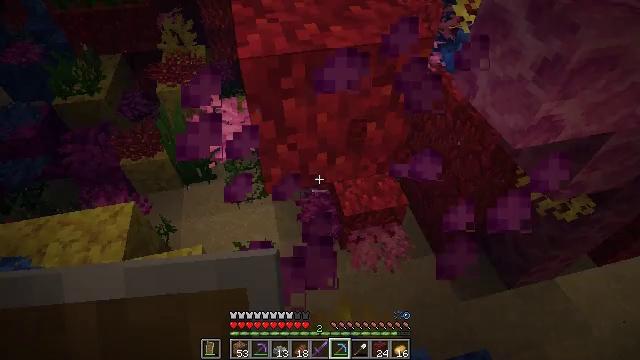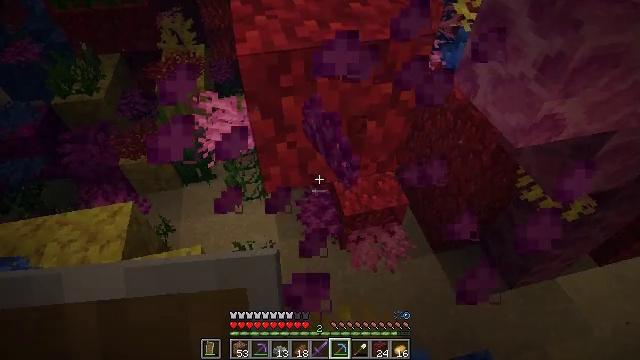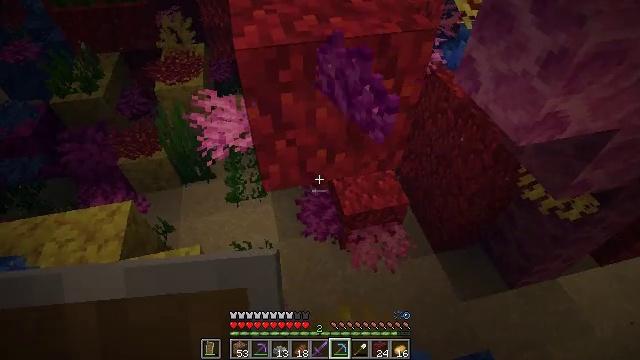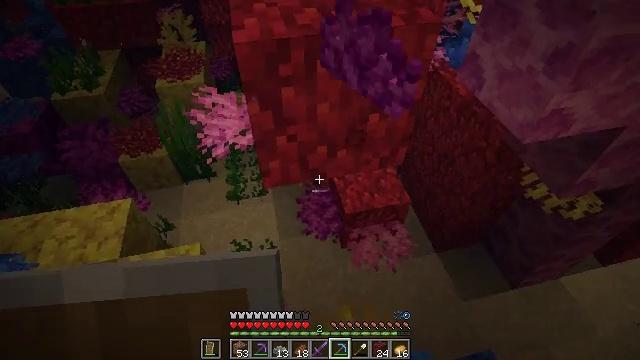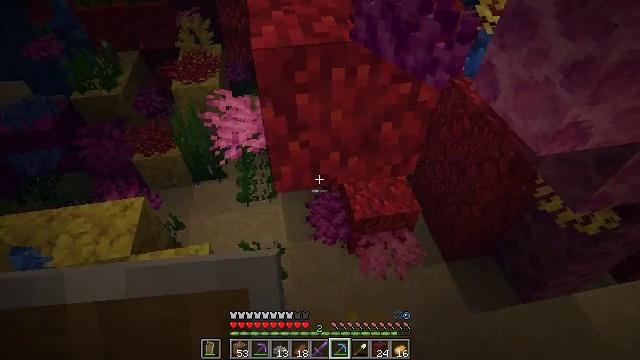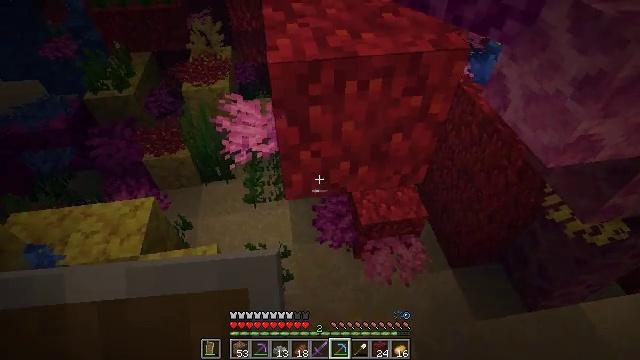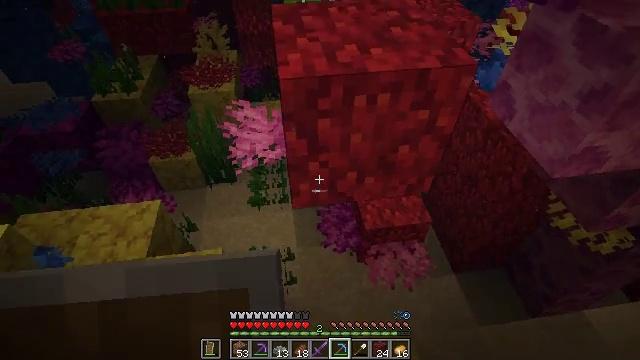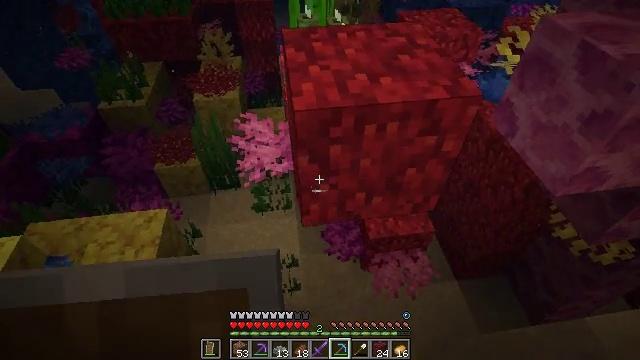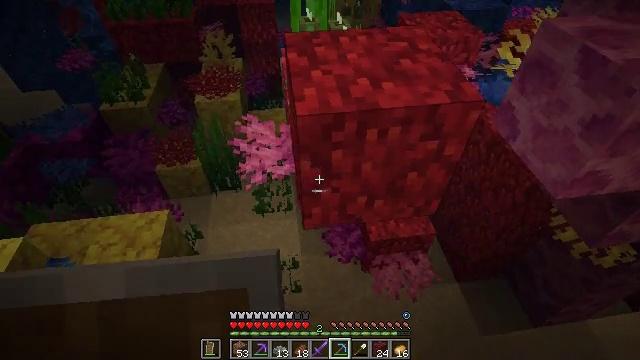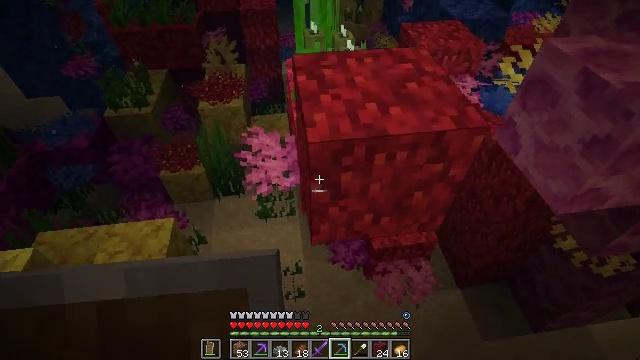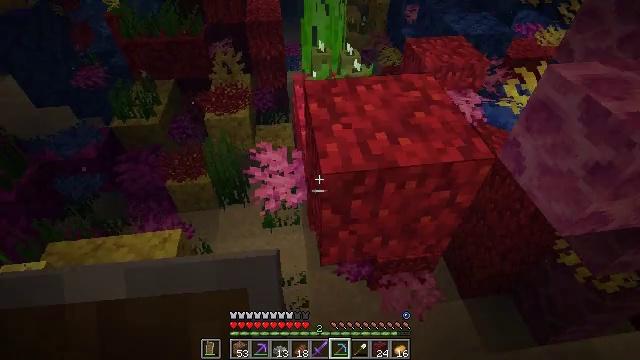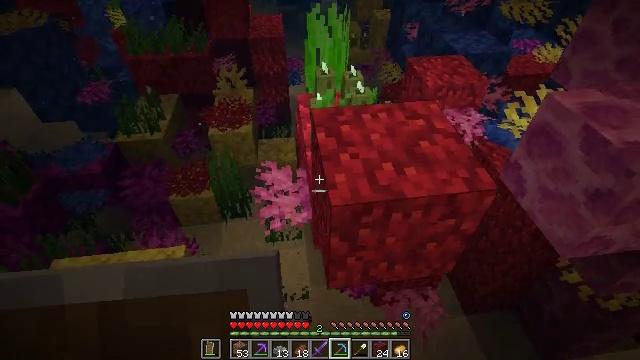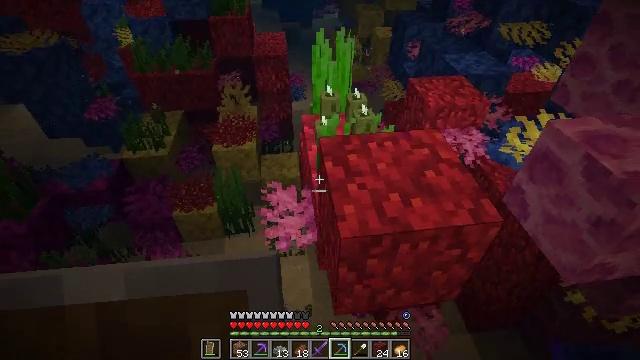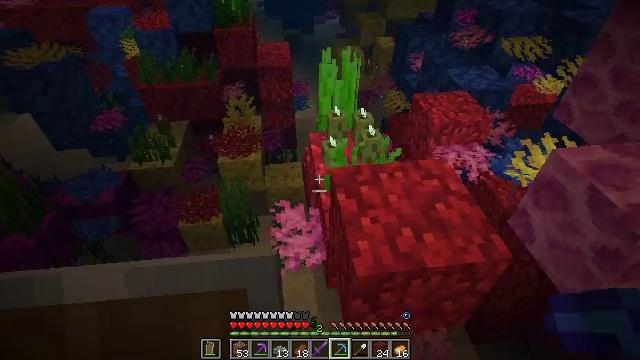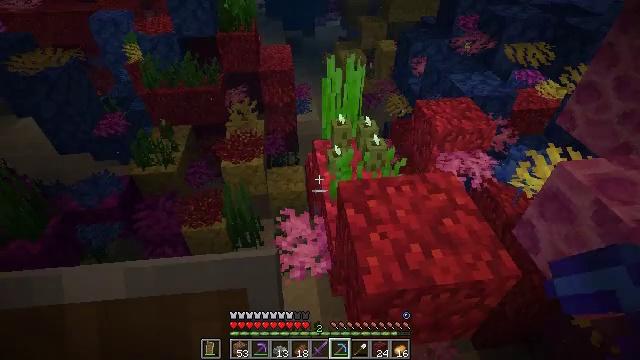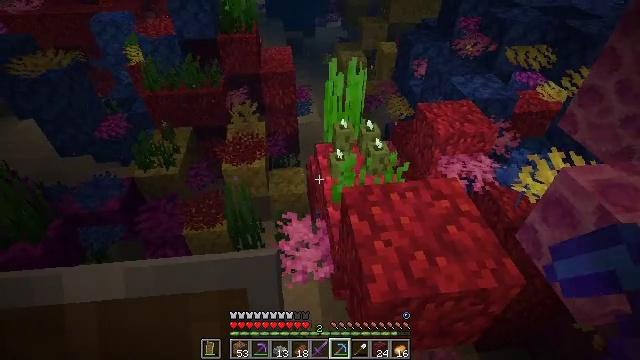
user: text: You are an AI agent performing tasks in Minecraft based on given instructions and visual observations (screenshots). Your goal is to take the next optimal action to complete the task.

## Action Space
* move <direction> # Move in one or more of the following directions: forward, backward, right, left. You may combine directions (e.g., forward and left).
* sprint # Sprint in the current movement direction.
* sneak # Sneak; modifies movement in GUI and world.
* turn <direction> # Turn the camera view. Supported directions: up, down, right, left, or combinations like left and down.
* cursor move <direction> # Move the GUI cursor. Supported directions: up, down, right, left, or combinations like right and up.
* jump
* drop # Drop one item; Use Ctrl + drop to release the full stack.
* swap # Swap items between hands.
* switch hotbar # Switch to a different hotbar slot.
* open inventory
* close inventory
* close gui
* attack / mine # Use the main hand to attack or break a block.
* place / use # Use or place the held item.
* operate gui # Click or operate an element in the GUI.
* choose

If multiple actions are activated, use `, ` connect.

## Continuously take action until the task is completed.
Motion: motion action
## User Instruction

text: Collect fire coral fan by mining it.
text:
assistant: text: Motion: no_op
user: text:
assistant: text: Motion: no_op
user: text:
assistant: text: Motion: no_op
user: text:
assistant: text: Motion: move left, turn left, jump
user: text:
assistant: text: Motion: move forward and move left, turn left, jump
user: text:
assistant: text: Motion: move forward and move left, jump
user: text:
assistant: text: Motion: move forward and move left, jump
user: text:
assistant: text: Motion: move forward and move left, jump
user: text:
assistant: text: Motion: move forward and move left, jump
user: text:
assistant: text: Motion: move forward and move left, jump
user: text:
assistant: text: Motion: move forward and move left, turn up, jump
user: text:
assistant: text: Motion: move forward and move left, turn up, jump
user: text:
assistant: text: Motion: move forward and move left
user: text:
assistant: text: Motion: move forward and move left
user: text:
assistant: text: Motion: move forward
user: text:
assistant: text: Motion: move forward
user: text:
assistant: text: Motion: turn down
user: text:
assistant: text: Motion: turn down
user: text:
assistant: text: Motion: turn right and down
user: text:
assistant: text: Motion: move forward, turn down
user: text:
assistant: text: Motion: move forward
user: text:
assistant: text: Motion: move forward
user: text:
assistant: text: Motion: move forward
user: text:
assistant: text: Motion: move forward
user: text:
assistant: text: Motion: move forward
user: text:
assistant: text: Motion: move forward
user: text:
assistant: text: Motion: move forward, turn left and up
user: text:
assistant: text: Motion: move forward, turn left and up
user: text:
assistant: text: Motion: move forward, turn up
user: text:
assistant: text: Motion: move forward